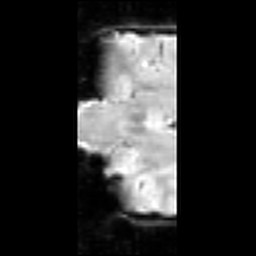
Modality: inplaneT2
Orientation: coronal
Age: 23
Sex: female